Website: lowes
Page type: store-pickup
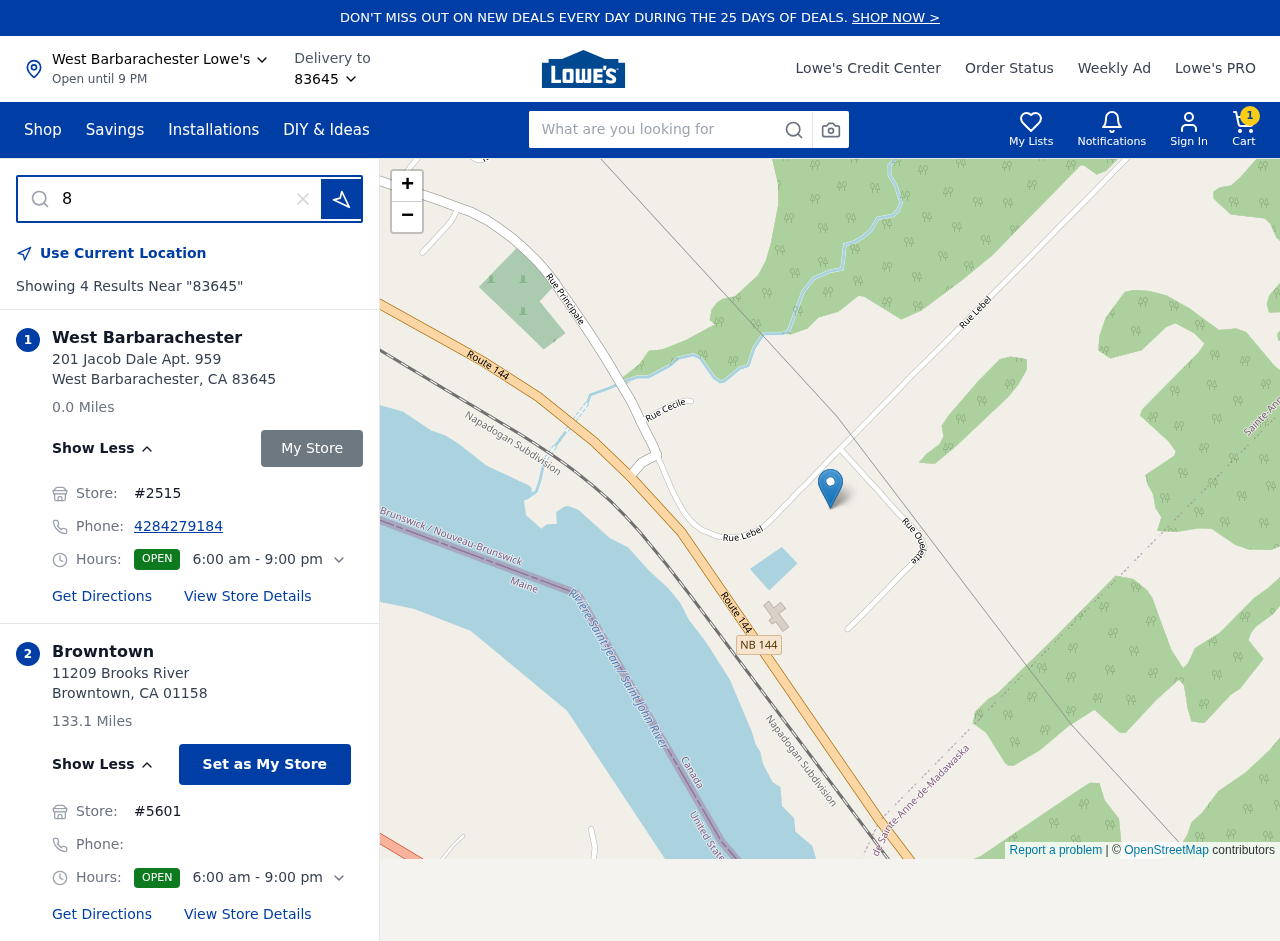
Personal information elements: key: PII_CITY
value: West Barbarachester
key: PII_CITY2
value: Browntown
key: PII_LOCATION1_STREET
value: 201 Jacob Dale Apt. 959
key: PII_LOCATION2_POSTCODE
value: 01158
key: PII_LOCATION2_STREET
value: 11209 Brooks River
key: PII_PHONE
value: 4284279184
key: PII_POSTCODE
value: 83645
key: PII_STATE_ABBR
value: CA
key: PII_POSTCODE3
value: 83645
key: PII_POSTCODE_FULL
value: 83645
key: PII_POSTCODE_NUMERIC
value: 83645
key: PII_STATE_ABBR2
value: CA
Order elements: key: ORDER_NUM_ITEMS
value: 1
Search elements: key: HEADER_SEARCH
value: What are you looking for
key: SEARCH_STORE_LOCATION
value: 83645